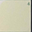
Piece: xx